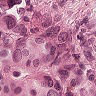
Metastatic tissue present: yes